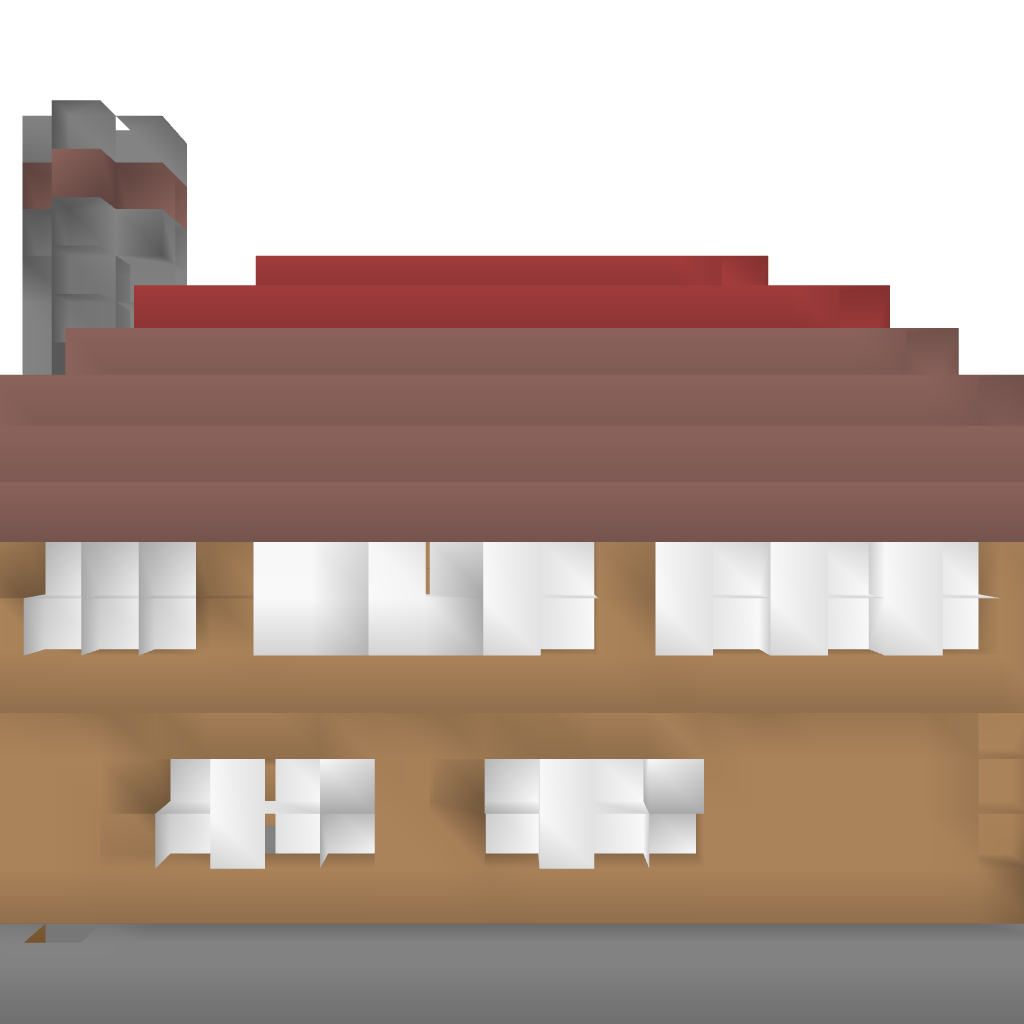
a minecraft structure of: A medium Inn good quality